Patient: sex F, age 53
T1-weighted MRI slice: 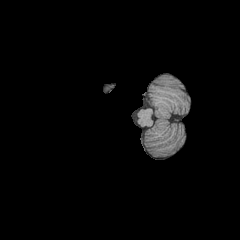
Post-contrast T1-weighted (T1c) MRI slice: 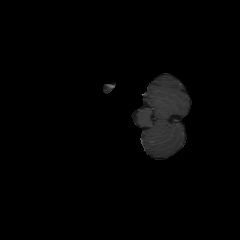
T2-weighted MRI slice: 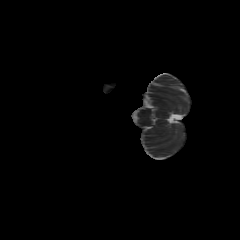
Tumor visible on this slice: no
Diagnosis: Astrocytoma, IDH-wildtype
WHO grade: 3